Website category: jobs
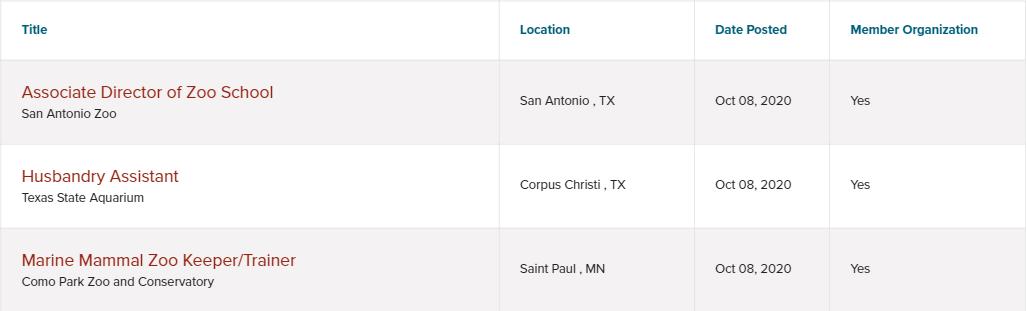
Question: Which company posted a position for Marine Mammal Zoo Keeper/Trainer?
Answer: Como Park Zoo and Conservatory

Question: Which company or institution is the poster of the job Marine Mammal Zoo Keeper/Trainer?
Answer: Como Park Zoo and Conservatory

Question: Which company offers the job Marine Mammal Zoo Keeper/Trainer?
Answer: Como Park Zoo and Conservatory

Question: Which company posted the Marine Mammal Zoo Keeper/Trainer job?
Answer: Como Park Zoo and Conservatory

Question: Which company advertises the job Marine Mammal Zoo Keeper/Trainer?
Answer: Como Park Zoo and Conservatory

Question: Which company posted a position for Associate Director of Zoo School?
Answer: San Antonio Zoo

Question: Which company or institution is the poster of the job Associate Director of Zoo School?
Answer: San Antonio Zoo

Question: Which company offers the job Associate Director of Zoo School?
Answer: San Antonio Zoo

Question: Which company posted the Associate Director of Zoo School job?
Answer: San Antonio Zoo

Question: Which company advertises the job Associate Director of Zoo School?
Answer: San Antonio Zoo

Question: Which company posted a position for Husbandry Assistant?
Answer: Texas State Aquarium

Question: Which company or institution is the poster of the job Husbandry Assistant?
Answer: Texas State Aquarium

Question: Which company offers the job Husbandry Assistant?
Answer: Texas State Aquarium

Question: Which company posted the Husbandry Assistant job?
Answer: Texas State Aquarium

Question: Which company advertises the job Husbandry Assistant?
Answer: Texas State Aquarium

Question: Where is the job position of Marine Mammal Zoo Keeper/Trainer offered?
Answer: Saint Paul , MN

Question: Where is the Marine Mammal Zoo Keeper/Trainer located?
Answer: Saint Paul , MN

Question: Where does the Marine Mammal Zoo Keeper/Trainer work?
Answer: Saint Paul , MN

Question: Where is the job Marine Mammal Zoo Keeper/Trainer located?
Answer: Saint Paul , MN

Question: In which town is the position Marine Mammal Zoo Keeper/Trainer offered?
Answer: Saint Paul , MN

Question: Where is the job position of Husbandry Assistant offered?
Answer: Corpus Christi , TX

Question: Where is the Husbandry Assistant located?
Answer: Corpus Christi , TX

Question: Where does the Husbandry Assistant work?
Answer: Corpus Christi , TX

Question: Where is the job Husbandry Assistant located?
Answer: Corpus Christi , TX

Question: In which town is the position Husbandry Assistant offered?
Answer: Corpus Christi , TX

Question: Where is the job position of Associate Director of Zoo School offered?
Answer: San Antonio , TX

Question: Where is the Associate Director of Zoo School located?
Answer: San Antonio , TX

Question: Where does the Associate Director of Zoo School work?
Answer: San Antonio , TX

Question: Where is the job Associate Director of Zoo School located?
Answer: San Antonio , TX

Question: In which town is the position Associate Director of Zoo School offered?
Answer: San Antonio , TX

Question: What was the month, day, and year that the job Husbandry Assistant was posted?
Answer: Oct 08, 2020

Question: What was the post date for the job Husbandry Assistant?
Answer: Oct 08, 2020

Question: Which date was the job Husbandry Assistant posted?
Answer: Oct 08, 2020

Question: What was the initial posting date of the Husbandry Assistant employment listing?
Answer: Oct 08, 2020

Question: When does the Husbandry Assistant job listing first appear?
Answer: Oct 08, 2020

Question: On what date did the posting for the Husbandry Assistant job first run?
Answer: Oct 08, 2020

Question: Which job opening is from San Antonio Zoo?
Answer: Associate Director of Zoo School

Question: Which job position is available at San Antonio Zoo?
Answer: Associate Director of Zoo School

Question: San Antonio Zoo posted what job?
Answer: Associate Director of Zoo School

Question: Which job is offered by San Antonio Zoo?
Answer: Associate Director of Zoo School

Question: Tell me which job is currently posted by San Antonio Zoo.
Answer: Associate Director of Zoo School

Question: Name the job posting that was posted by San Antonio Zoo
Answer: Associate Director of Zoo School

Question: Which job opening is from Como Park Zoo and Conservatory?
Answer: Marine Mammal Zoo Keeper/Trainer

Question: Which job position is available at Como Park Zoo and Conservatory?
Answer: Marine Mammal Zoo Keeper/Trainer

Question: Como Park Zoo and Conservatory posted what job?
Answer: Marine Mammal Zoo Keeper/Trainer

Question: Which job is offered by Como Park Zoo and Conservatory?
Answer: Marine Mammal Zoo Keeper/Trainer

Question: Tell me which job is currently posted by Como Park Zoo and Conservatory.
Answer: Marine Mammal Zoo Keeper/Trainer

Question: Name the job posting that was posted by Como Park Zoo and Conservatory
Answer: Marine Mammal Zoo Keeper/Trainer

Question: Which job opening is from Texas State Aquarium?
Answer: Husbandry Assistant

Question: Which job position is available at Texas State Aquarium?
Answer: Husbandry Assistant

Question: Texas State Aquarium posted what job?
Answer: Husbandry Assistant

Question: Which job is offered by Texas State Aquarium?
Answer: Husbandry Assistant

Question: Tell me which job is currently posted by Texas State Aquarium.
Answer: Husbandry Assistant

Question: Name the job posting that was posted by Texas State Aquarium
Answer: Husbandry Assistant

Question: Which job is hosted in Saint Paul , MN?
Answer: Marine Mammal Zoo Keeper/Trainer

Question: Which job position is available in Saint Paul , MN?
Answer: Marine Mammal Zoo Keeper/Trainer

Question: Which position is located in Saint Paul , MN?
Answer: Marine Mammal Zoo Keeper/Trainer

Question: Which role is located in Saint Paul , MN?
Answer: Marine Mammal Zoo Keeper/Trainer

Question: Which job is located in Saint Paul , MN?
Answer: Marine Mammal Zoo Keeper/Trainer

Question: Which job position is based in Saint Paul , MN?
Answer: Marine Mammal Zoo Keeper/Trainer

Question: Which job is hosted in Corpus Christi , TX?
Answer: Husbandry Assistant

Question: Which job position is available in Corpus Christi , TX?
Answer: Husbandry Assistant

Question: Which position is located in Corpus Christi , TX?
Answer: Husbandry Assistant

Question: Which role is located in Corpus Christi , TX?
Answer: Husbandry Assistant